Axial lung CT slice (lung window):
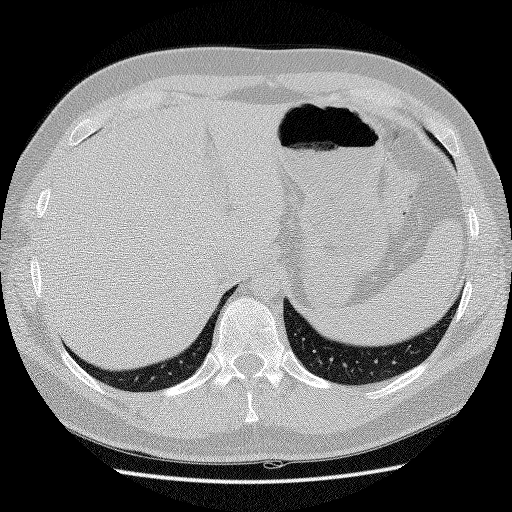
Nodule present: no